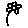
Label: flower